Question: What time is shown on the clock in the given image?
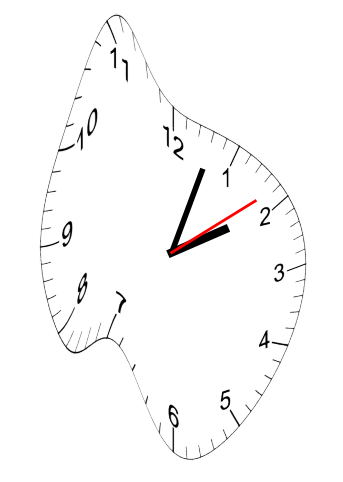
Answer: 02:03:09